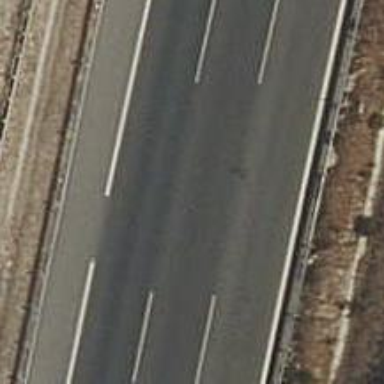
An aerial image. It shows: Asphalt motorway.